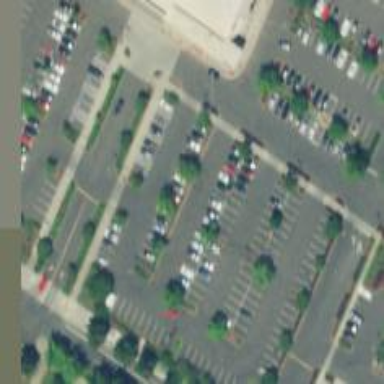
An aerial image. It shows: Parking space.